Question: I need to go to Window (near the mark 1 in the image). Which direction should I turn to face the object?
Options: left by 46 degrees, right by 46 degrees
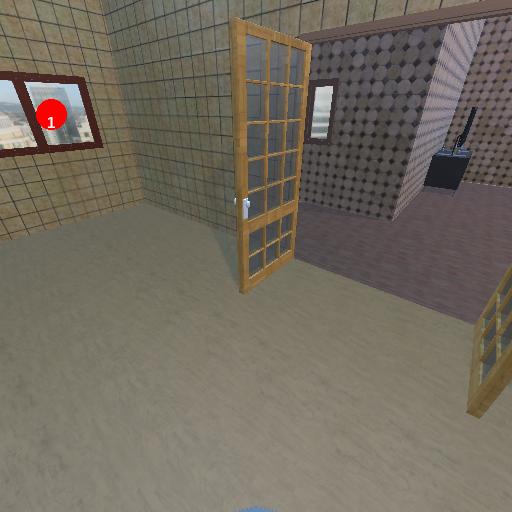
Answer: left by 46 degrees